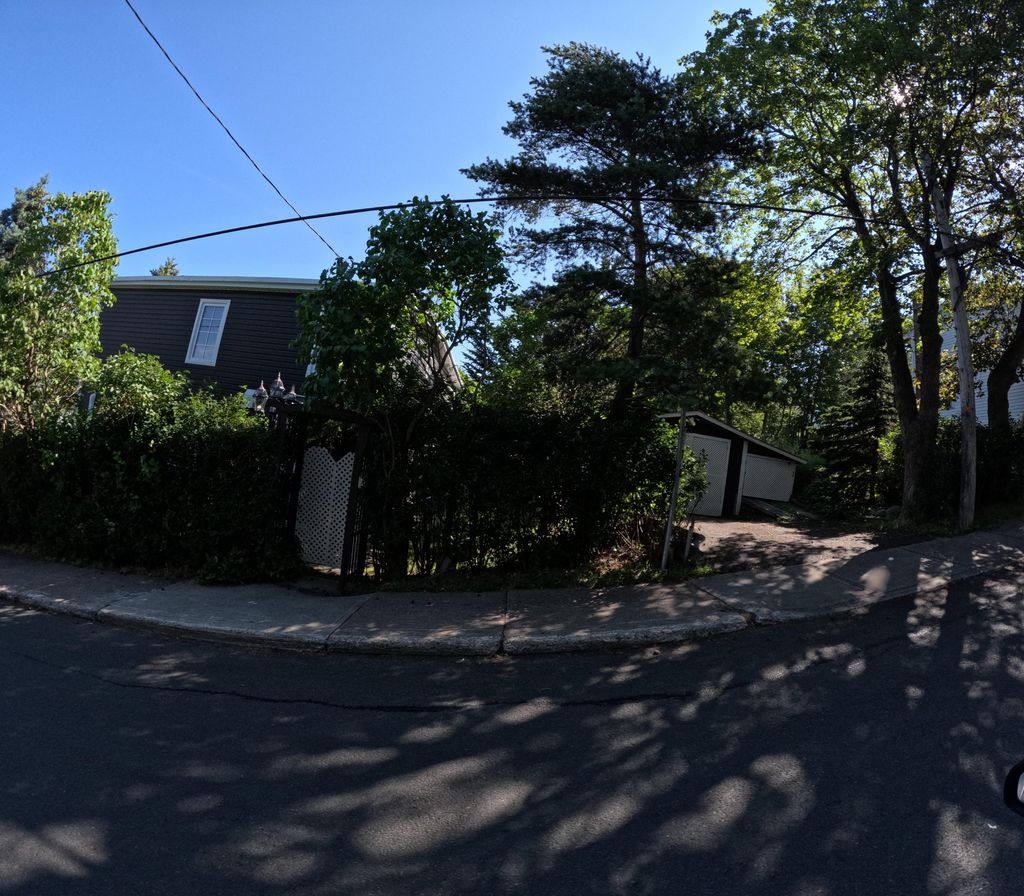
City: st_johns